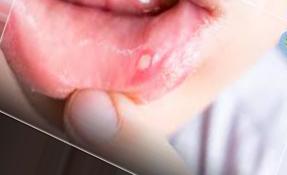
Condition: Mouth Ulcer